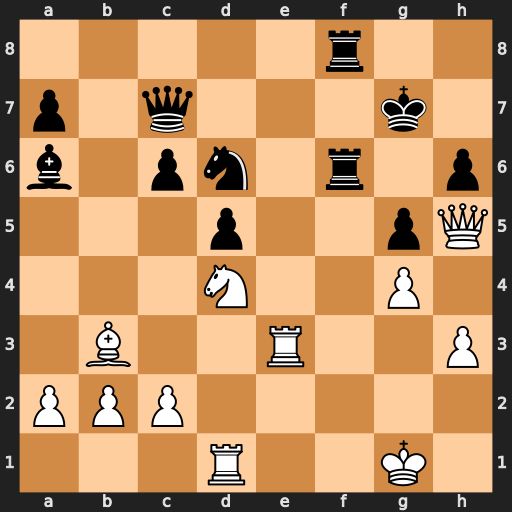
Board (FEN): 5r2/p1q3k1/b1pn1r1p/3p2pQ/3N2P1/1B2R2P/PPP5/3R2K1
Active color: w
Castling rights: -
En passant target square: -
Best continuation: Ne6+ Rxe6 Rxe6